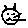
Label: cat